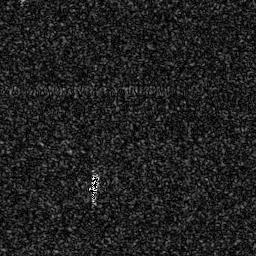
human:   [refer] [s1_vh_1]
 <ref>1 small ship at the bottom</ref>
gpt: <box>[[33, 66, 38, 76, 0]]</box>